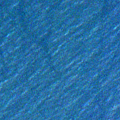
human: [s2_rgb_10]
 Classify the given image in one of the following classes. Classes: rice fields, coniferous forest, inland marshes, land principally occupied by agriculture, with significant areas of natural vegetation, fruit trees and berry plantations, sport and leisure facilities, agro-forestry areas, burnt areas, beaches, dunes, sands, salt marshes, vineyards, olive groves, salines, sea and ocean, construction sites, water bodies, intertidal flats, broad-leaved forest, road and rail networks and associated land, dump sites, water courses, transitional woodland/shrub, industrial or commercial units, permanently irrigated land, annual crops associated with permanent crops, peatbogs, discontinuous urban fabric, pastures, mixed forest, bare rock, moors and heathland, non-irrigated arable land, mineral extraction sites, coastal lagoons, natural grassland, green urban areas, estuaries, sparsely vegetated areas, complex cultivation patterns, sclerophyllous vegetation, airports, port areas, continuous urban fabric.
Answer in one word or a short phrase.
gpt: sea and ocean